Field crop: tomato
Growth stage: 1
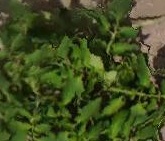
Species: tomato